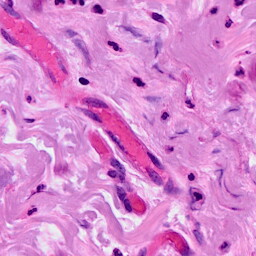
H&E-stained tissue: Breast